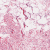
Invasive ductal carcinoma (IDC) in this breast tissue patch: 0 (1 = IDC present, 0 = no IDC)